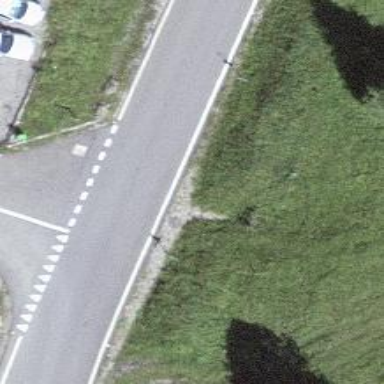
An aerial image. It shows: Bus stop equipped with public transport stop position.